Interaction volume radius: 5 \u00c5
Interaction volume height: 10 \u00c5
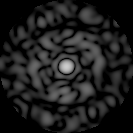
Disorder parameter: 0.8798